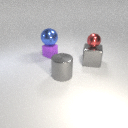
small purple rubber cube below large blue metal sphere